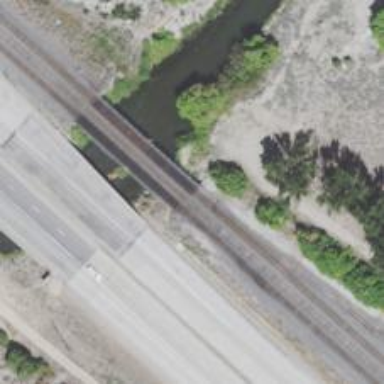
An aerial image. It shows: Bridge with 2 railway tracks crossing over it.